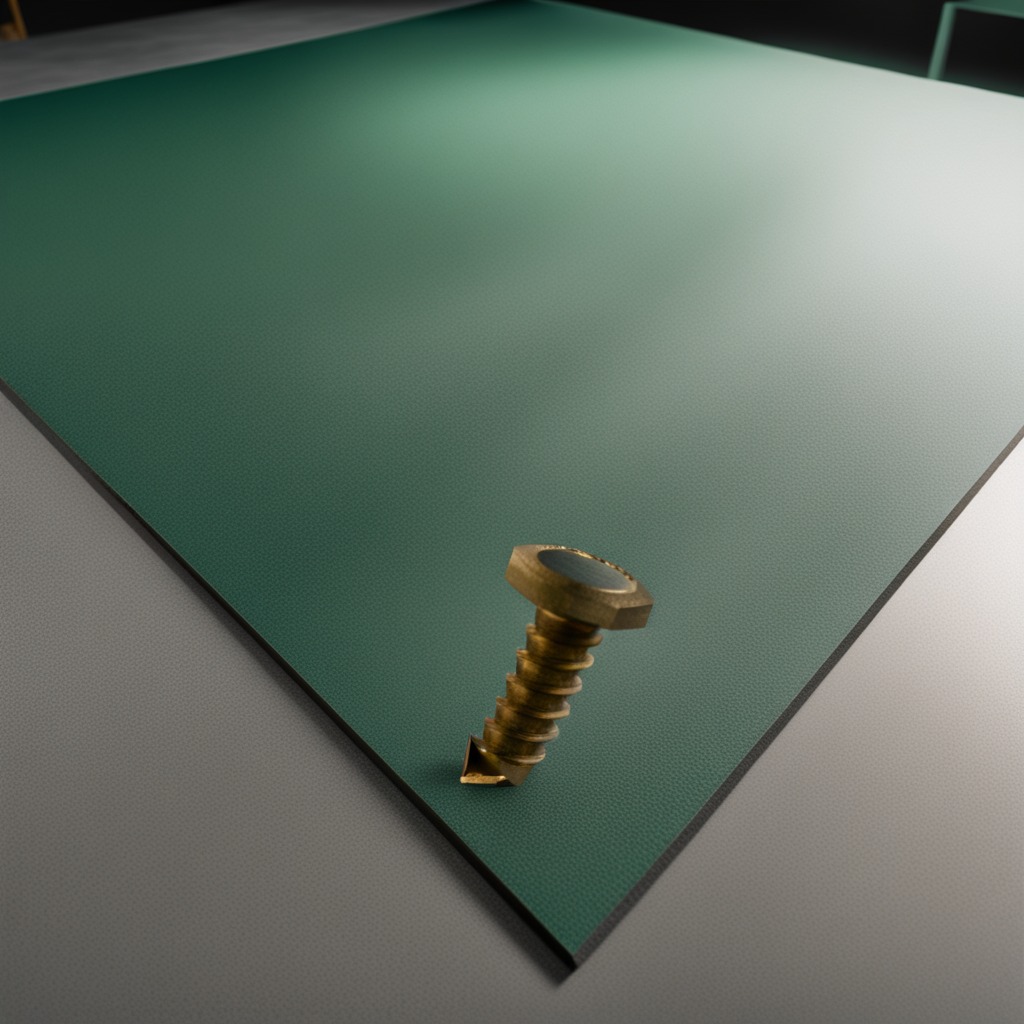
A metal screw is lying on a clean granite tabletop covered with a green rubber mat inside a workshop under bright overhead lighting crisp shadows high clarity worn but beneath the mat.